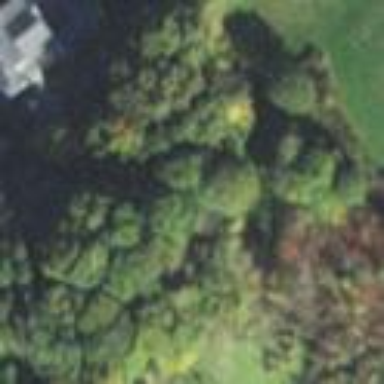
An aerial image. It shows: Mixed woodland with variety of leaf types and cycles.